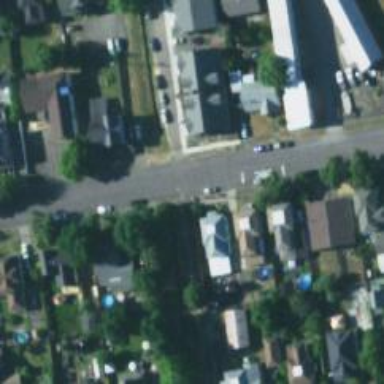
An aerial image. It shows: Alley road with sidewalk on the left side.